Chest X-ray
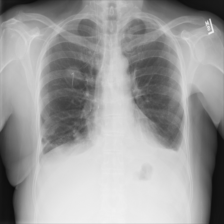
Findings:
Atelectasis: negative
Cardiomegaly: negative
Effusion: negative
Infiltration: negative
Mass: negative
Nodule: negative
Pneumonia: negative
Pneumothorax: negative
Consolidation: negative
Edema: negative
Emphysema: negative
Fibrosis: negative
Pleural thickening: negative
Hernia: negative